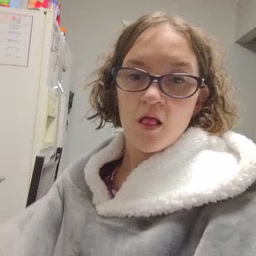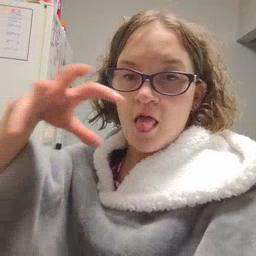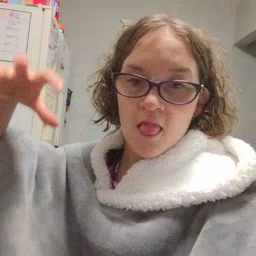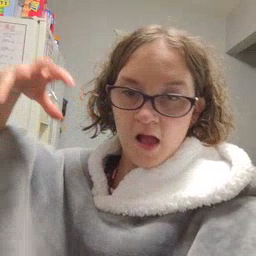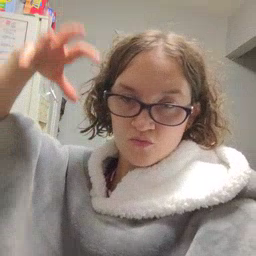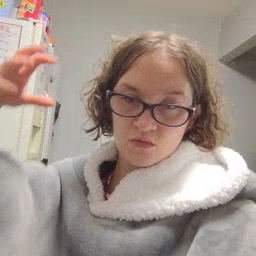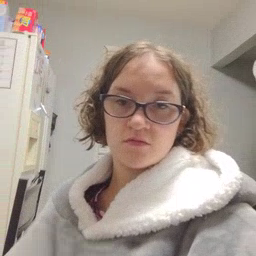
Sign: cloud